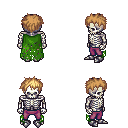
a pixel art fantasy rpg character, male body template, skeleton, green tattered cape, magenta pants, light blonde bedhead hairstyle, metal boots, four views (front, back, left, right), 2x2 character sprite sheet, small pixel art, hard edges, no anti-aliasing